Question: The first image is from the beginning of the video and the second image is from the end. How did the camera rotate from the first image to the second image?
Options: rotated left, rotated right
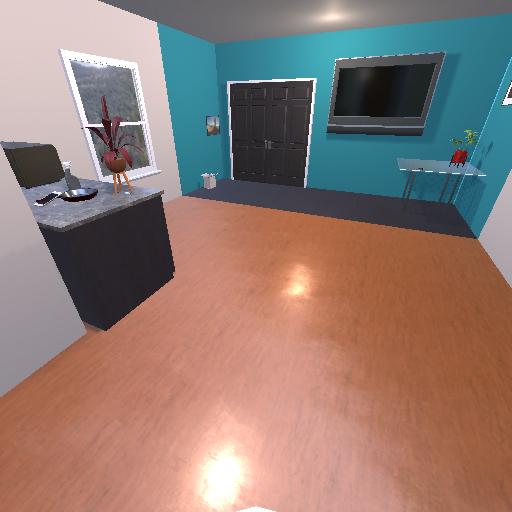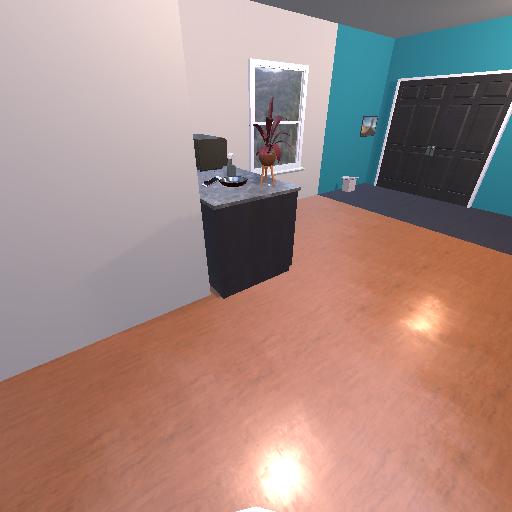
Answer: rotated left